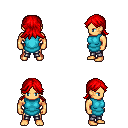
a pixel art fantasy rpg character, male body template, human, tanned skin, teal tunic, metal pants, red loose hair, four views (front, back, left, right), 2x2 character sprite sheet, small pixel art, hard edges, no anti-aliasing